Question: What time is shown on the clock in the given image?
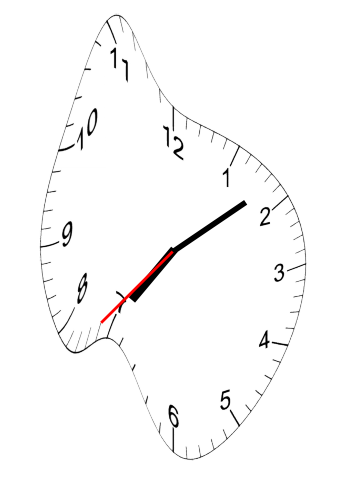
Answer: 07:08:37